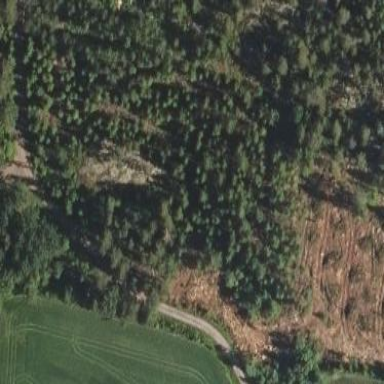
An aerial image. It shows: Deciduous forest area.